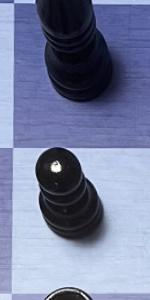
Label: Pawn_Black